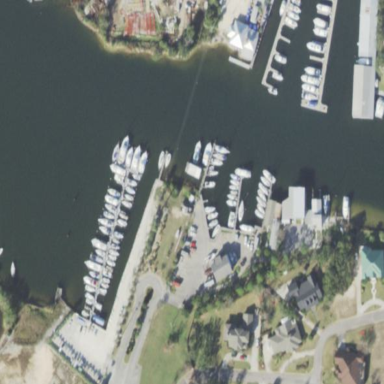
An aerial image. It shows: Marina area for leisure land.